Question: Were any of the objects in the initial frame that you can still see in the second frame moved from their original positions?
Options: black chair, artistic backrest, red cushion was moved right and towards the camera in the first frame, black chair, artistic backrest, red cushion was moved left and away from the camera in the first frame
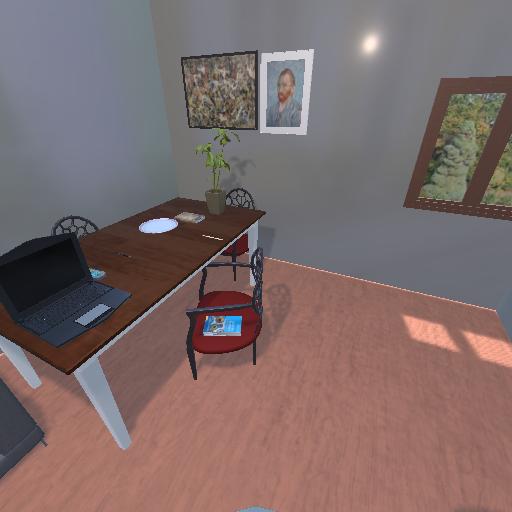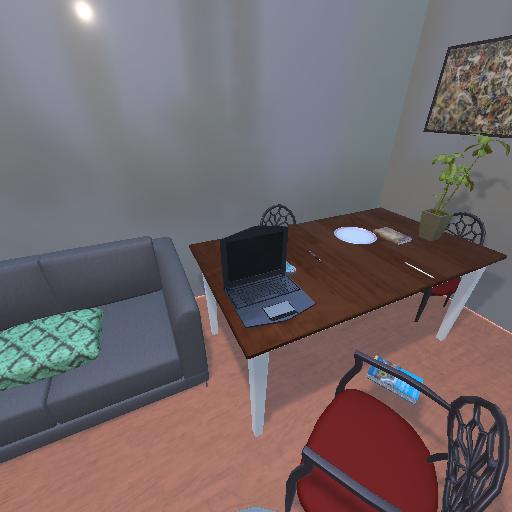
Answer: black chair, artistic backrest, red cushion was moved right and towards the camera in the first frame